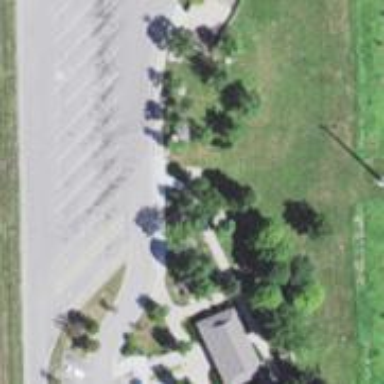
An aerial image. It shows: Rest area along the road.